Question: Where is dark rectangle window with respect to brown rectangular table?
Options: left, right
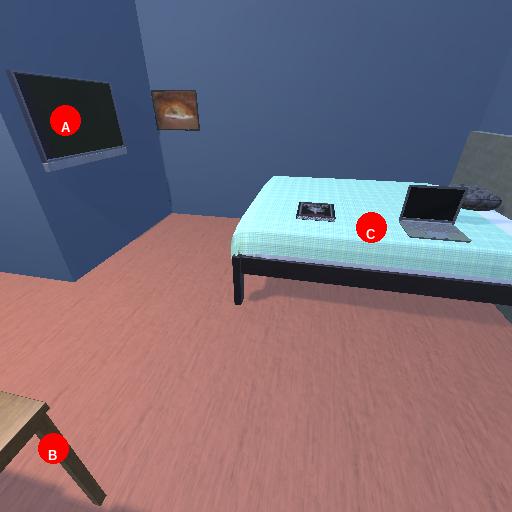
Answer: left